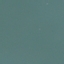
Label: SeaLake